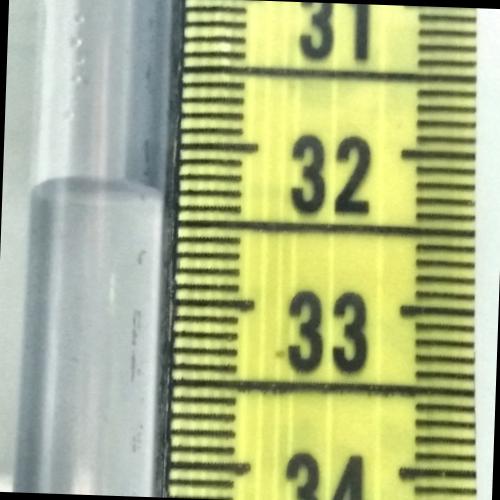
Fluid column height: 32.3 cm